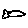
Label: fish